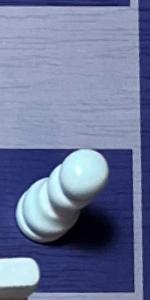
Label: Pawn_White